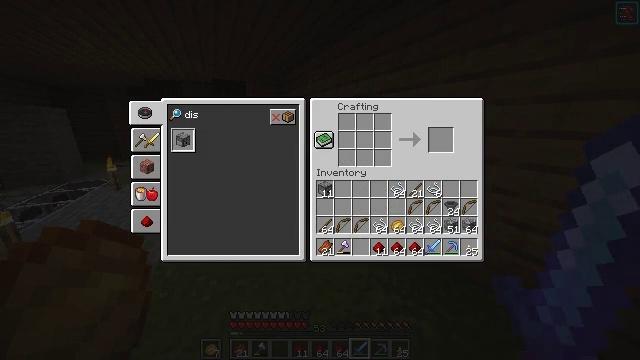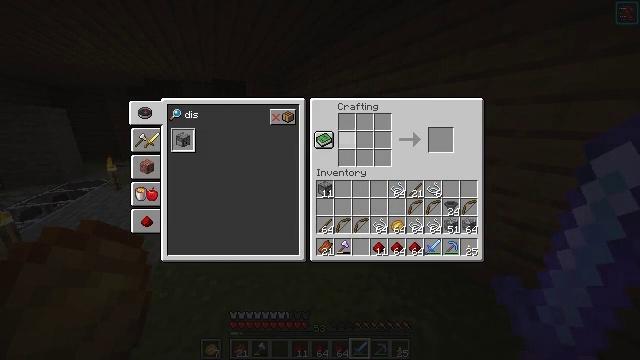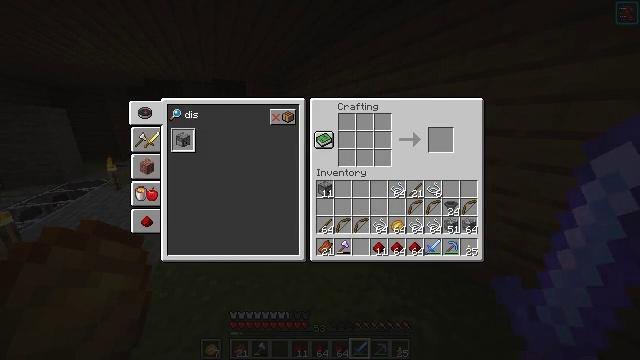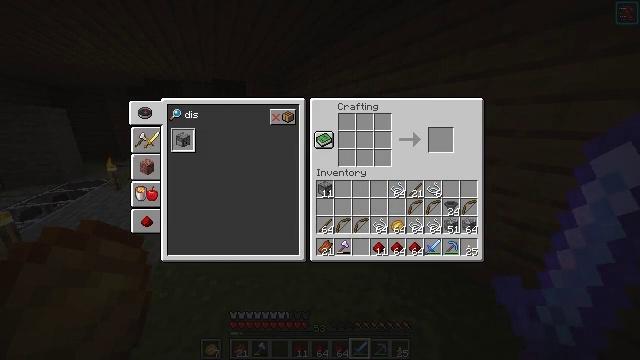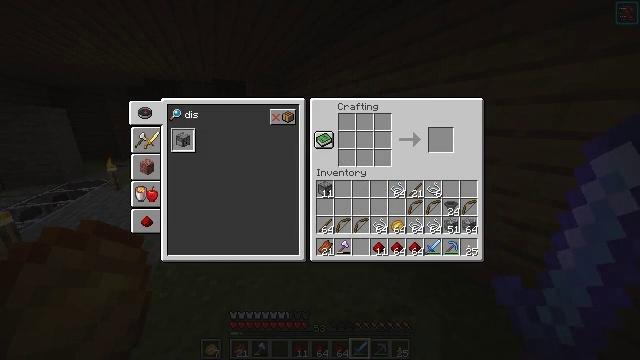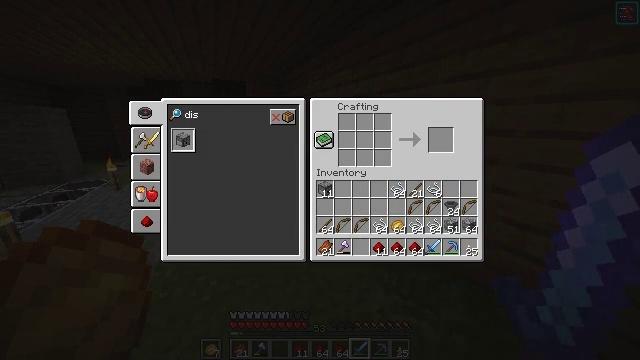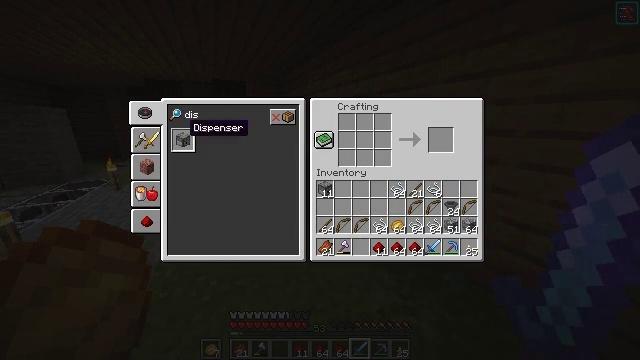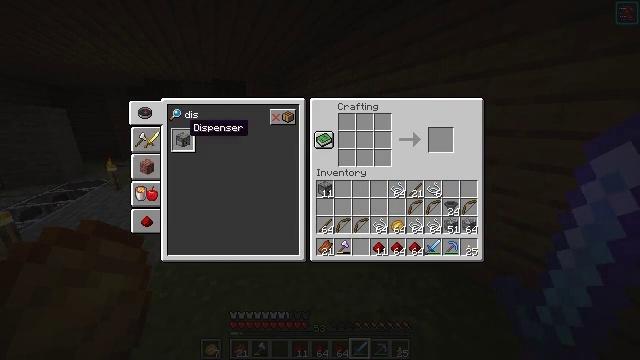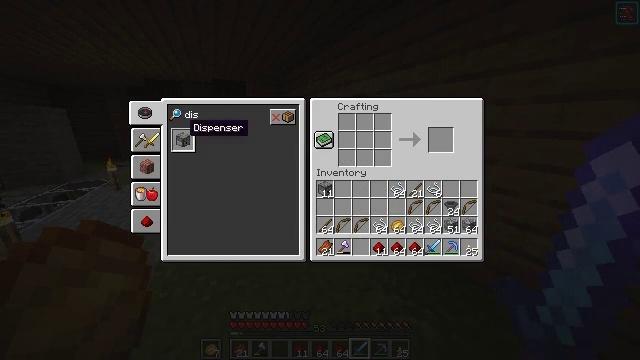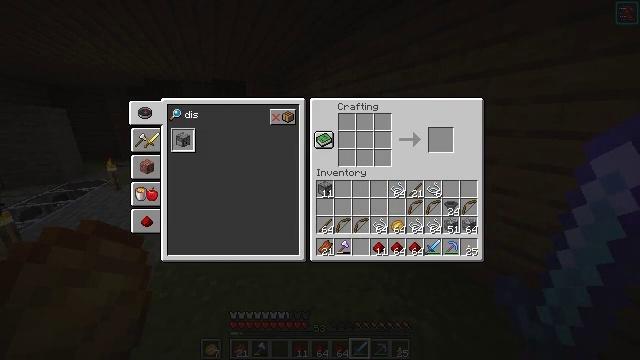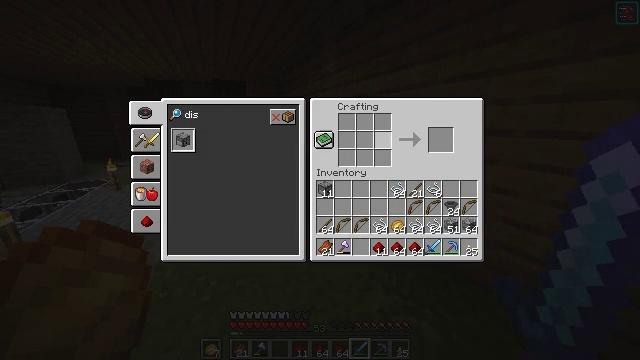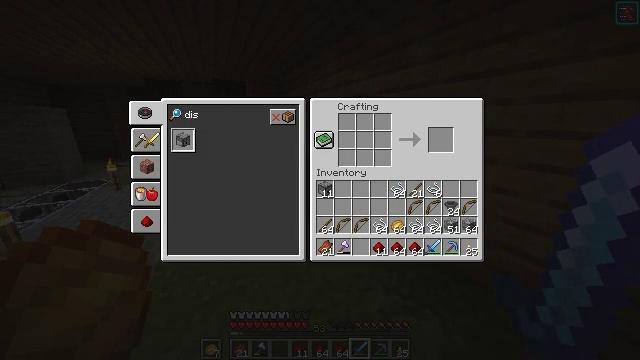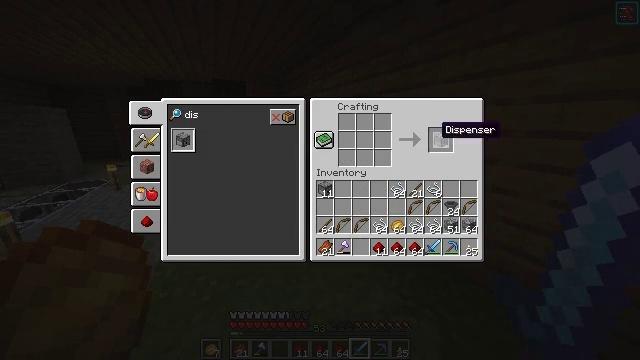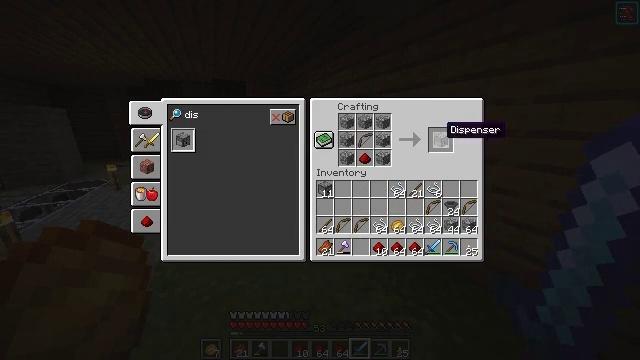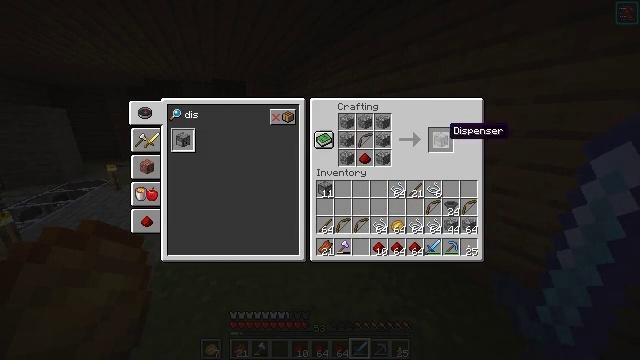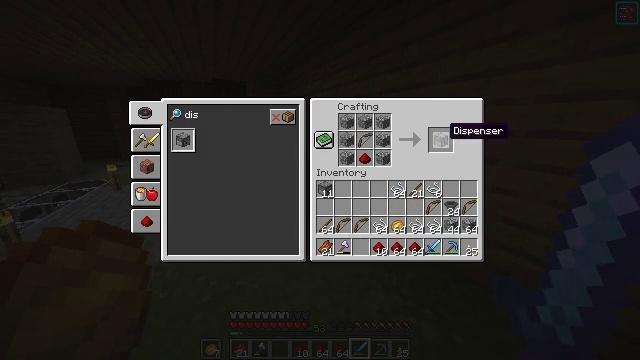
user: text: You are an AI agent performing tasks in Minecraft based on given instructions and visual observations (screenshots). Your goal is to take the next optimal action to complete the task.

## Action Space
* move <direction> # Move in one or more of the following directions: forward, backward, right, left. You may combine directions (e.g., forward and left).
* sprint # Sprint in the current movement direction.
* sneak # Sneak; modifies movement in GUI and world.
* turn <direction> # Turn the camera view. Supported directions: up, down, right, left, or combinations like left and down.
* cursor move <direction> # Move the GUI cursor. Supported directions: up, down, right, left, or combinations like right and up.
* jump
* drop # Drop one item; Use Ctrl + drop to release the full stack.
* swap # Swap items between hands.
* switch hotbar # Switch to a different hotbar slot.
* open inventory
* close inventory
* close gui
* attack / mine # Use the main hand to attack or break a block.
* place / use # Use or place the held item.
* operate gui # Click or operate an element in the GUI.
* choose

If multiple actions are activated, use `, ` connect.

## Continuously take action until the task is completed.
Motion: motion action
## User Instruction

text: Interact with the crafting table to make a dispenser.
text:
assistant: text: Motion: sneak, cursor move left
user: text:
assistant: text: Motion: sneak, cursor move left
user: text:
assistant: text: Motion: sneak, cursor move left
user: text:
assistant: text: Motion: sneak
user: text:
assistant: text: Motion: sneak, cursor move left
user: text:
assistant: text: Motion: sneak, cursor move left
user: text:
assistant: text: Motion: sneak, operate gui
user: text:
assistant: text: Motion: sneak, operate gui
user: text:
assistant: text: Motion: sneak, cursor move right
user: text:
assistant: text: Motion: sneak, cursor move right
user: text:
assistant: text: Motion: sneak, cursor move right
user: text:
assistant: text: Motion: sneak, cursor move right
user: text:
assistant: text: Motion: sneak
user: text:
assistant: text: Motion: sneak
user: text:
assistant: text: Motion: sneak
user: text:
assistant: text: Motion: sneak
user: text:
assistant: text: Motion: sneak, operate gui
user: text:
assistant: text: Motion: sneak, operate gui
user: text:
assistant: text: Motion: sneak, cursor move left
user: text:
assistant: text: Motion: sneak, cursor move left
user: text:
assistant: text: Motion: sneak, cursor move left
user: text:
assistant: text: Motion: sneak, cursor move left
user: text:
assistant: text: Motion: sneak, cursor move left
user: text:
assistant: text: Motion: sneak, cursor move left
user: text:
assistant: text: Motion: sneak, operate gui
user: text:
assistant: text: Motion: sneak, operate gui
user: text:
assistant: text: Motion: sneak, cursor move right
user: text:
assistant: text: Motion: sneak, cursor move right
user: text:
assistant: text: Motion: sneak, cursor move right
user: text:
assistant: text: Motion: sneak, cursor move right